Field crop: tomato
Growth stage: 1
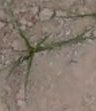
Species: cyperus